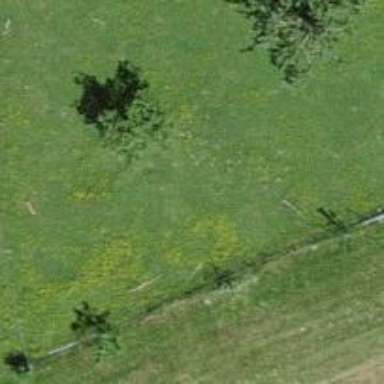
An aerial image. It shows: Single tag "natural: tree."